一年级 · 算术
红红可能折了几个五角星？（在正确的答案下面画 “ل”）（2 分）

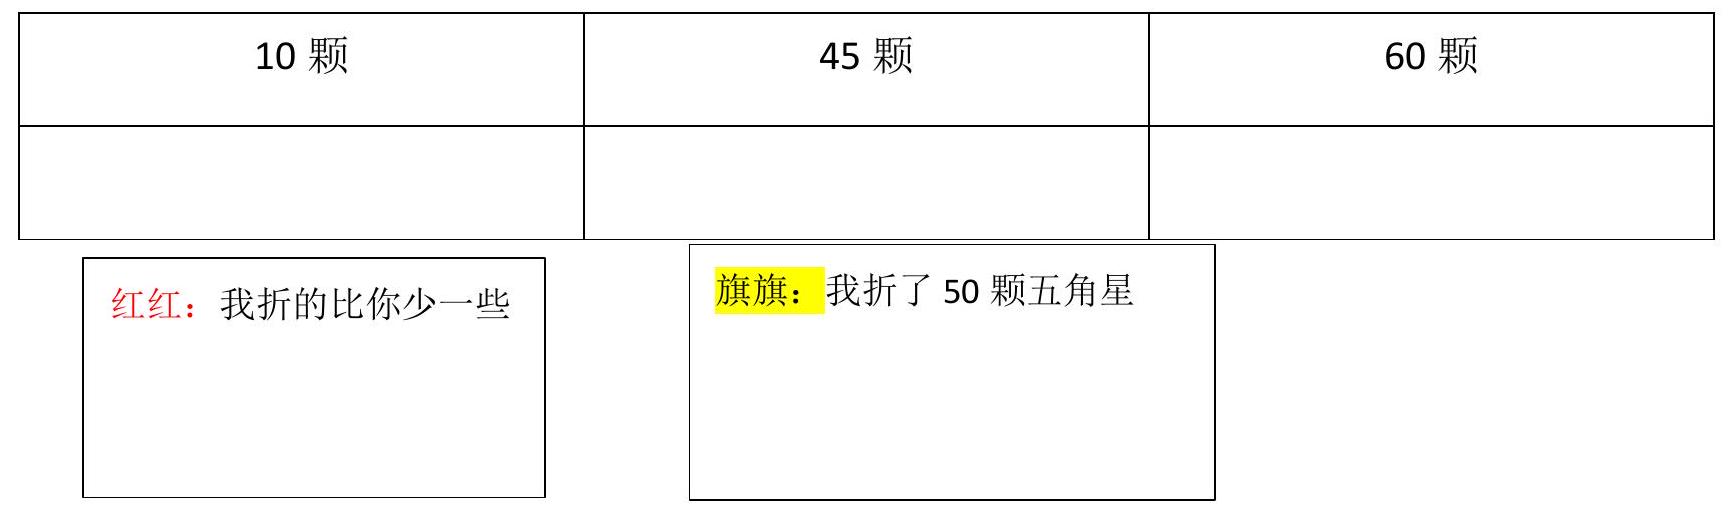
答案: 详解(2 分)

| 10 颗 | 45 颗 | 62 颗 |
| :---: | :---: | :---: |
|  | $\sqrt{ }$ |  |